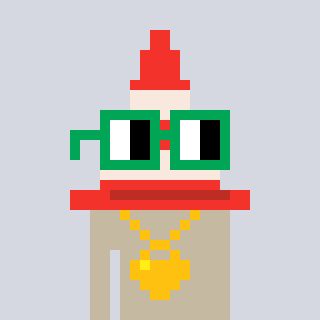
a pixel art character with square green glasses, a cone-shaped head and a bege-colored body on a cool background